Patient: sex M, age 85
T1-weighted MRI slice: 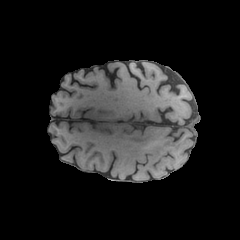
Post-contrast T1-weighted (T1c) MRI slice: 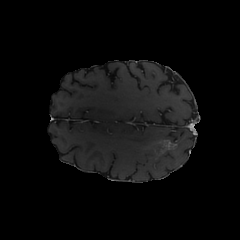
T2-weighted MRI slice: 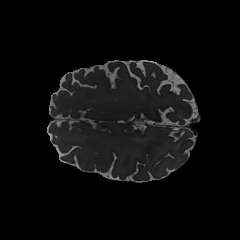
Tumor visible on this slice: yes
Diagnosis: Glioblastoma, IDH-wildtype
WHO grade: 4